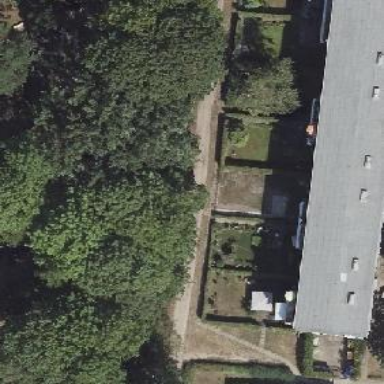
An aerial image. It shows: Garden that is leisure land.